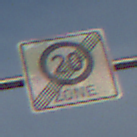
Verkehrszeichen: EndeZone20
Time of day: SunriseSunset
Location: Outdoor (Nature)
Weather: PartlyCloudy
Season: NotSpecified
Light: Natural